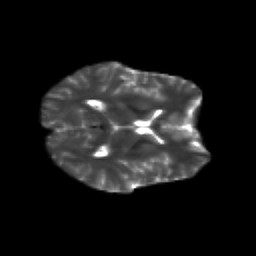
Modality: T2w
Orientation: axial
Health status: healthy
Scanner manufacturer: siemens
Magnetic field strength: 3 T
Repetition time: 12 s
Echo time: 0.092 s